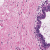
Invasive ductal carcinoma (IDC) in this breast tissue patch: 0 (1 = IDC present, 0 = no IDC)